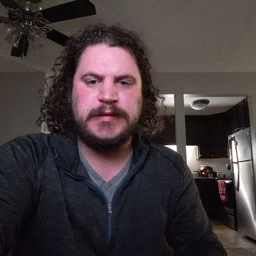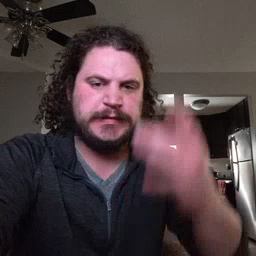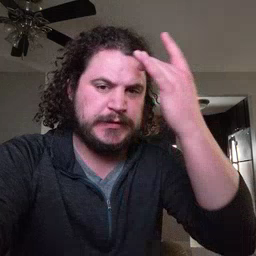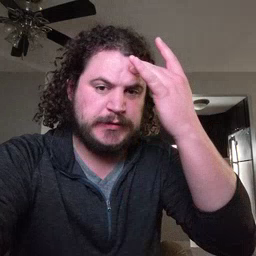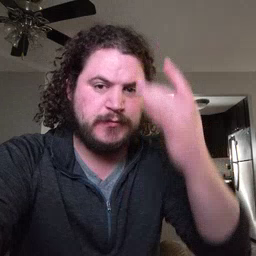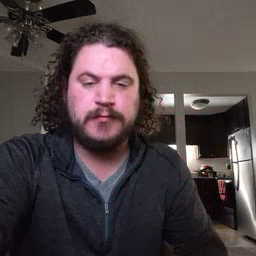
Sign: sick